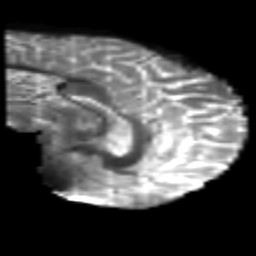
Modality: T2w
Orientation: sagittal
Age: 28
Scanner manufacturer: philips
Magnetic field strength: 3 T
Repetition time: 8.6 s
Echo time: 0.127 s